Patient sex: M
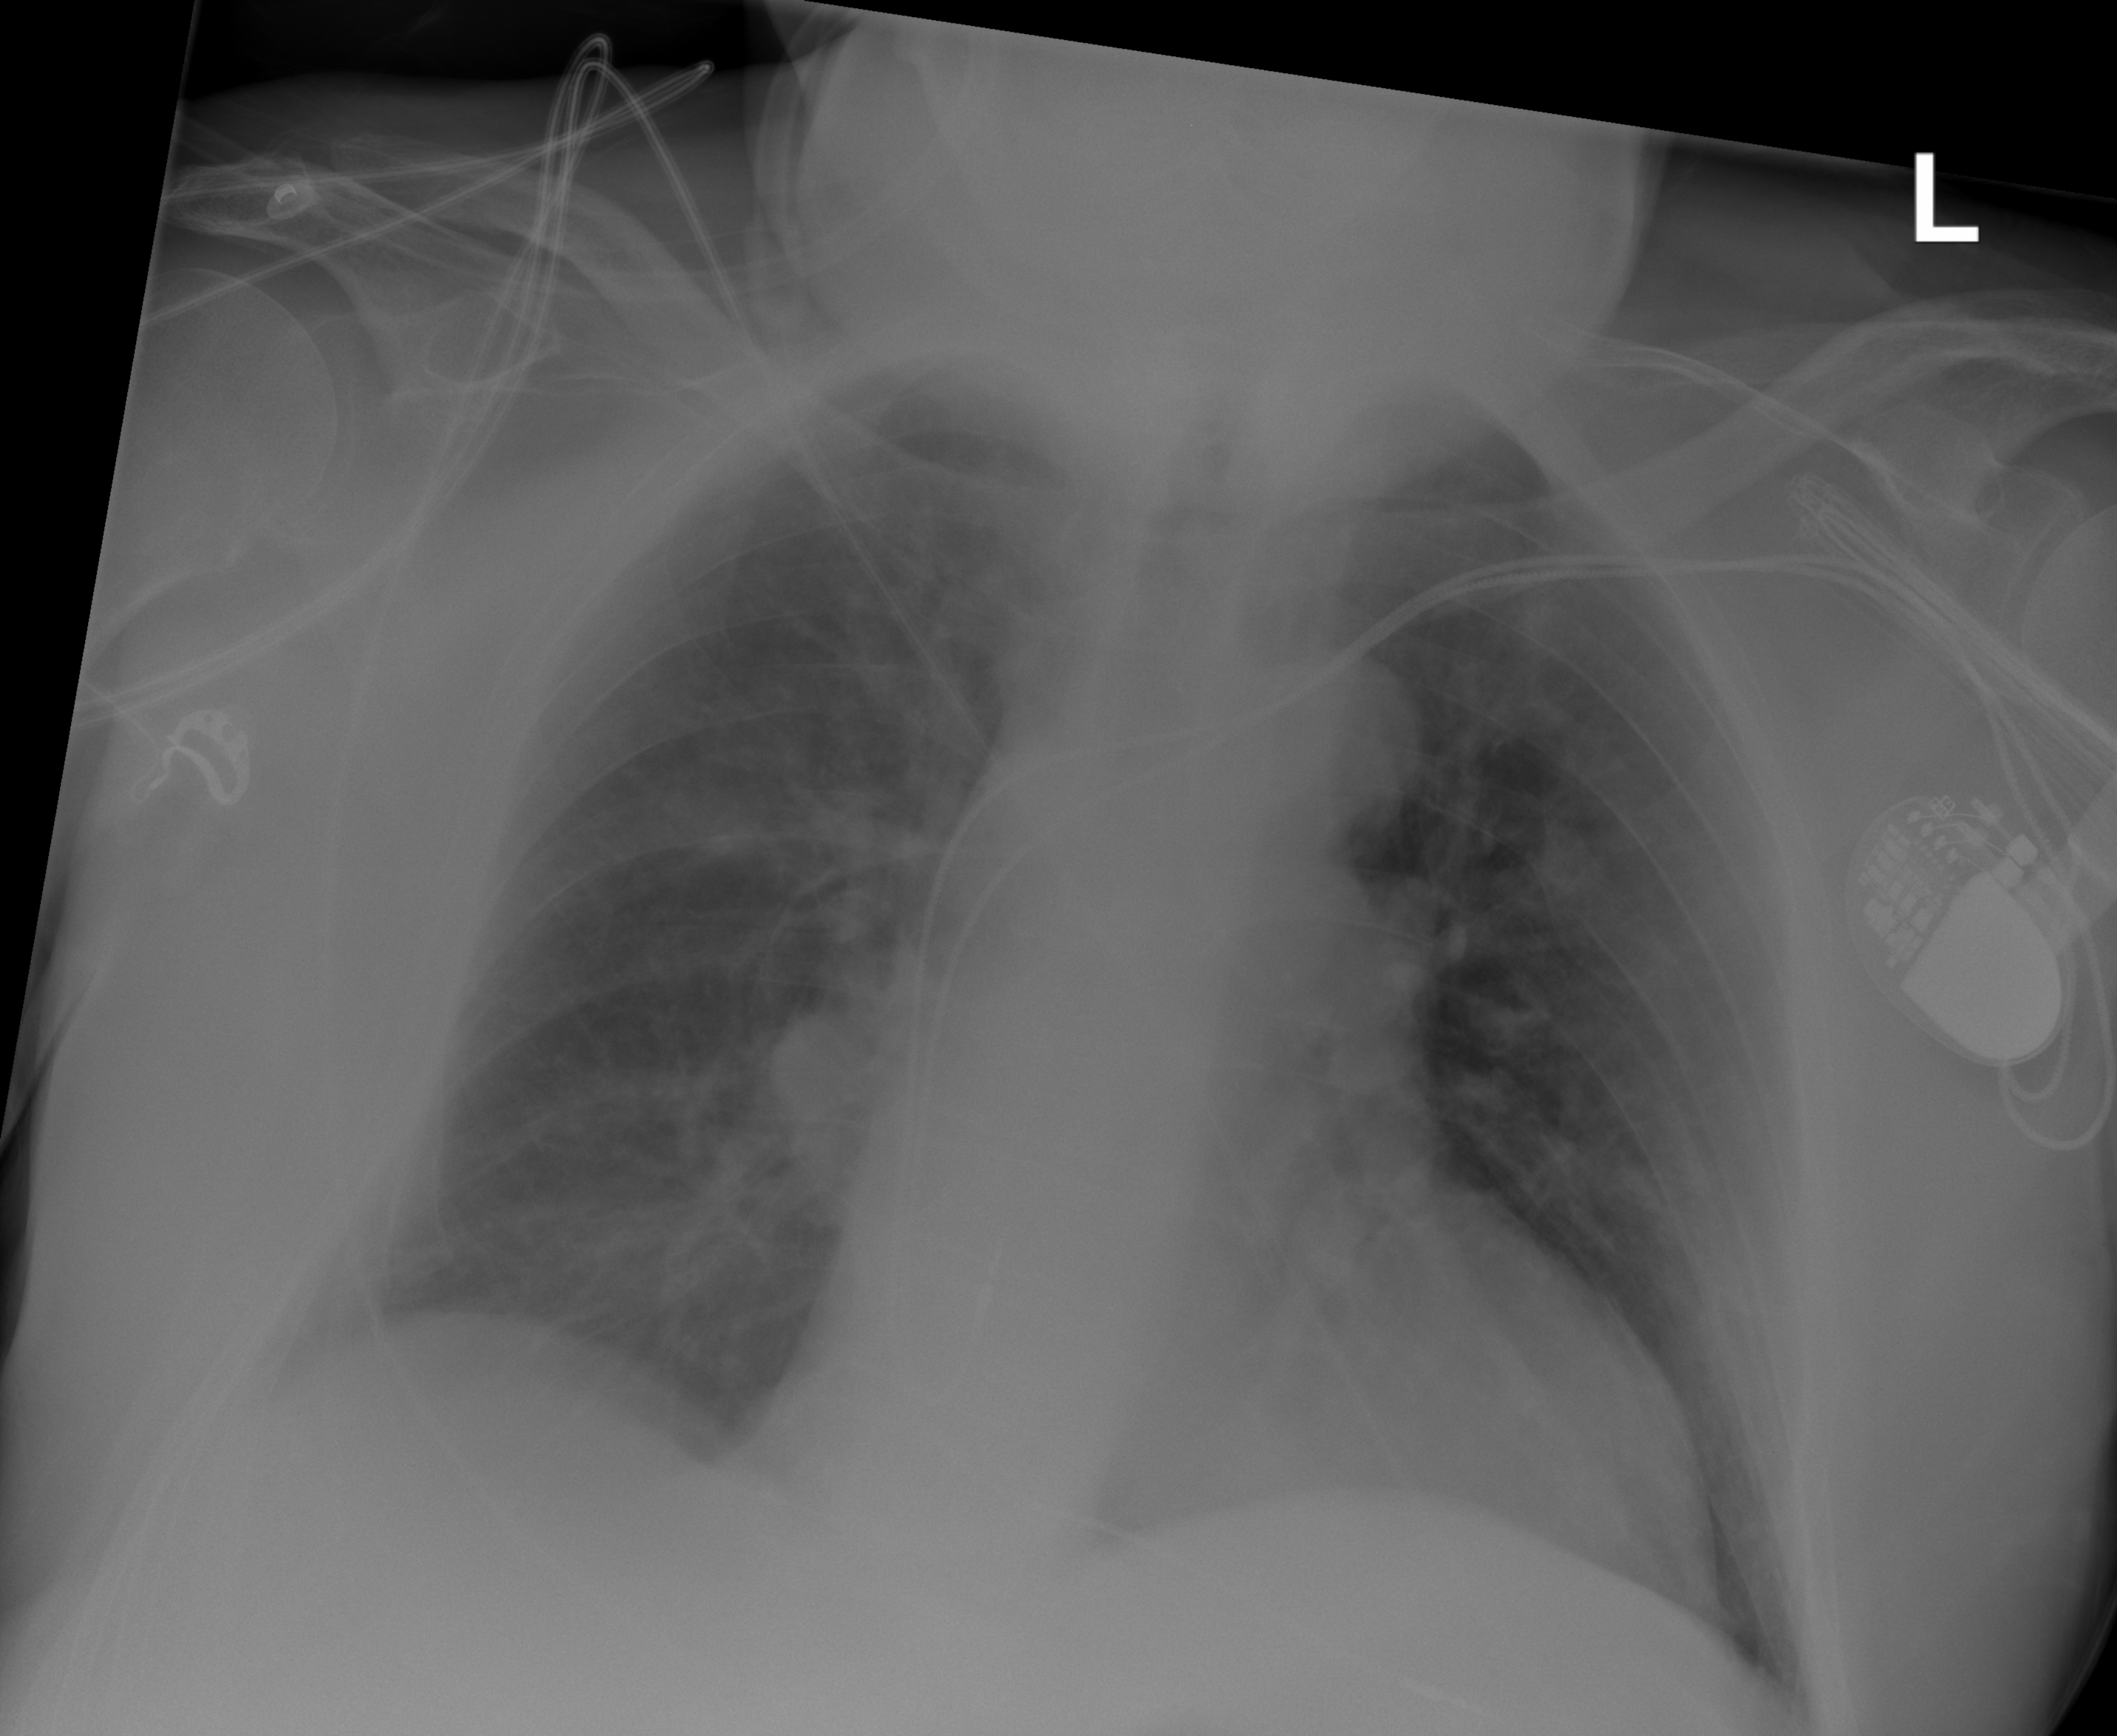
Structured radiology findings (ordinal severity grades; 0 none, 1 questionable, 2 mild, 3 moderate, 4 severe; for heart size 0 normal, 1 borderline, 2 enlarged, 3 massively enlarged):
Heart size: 2
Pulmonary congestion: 1
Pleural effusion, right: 0
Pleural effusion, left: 0
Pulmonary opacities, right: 1
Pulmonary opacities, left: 0
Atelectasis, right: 0
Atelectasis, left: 0